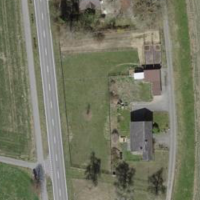
EUNIS habitat code: 55
Species observed at this site:
Nicandra physalodes